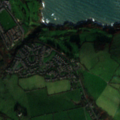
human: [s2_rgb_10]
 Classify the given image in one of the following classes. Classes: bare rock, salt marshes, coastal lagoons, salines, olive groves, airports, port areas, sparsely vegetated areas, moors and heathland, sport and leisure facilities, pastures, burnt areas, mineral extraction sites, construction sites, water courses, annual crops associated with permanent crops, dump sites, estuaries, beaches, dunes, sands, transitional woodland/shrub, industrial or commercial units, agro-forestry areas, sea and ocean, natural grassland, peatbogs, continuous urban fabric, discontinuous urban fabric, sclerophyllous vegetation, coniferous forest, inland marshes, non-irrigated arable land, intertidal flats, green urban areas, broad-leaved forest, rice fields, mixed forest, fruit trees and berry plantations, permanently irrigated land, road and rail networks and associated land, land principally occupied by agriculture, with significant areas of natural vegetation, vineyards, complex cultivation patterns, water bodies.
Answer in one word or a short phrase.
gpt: discontinuous urban fabric, sport and leisure facilities, pastures, sea and ocean